Question: I stored & retrieved pdf in database and to show this i use Literal control
'''
<div >
<asp:Literal ID="ltEmbed" runat="server" />
</div>
'''
'''
ltEmbed.Text = string.Format(embed, ResolveUrl("~/FileCS.ashx?Id="), id);
'''

I want to increase like Full screen.
I tried
'''
<div style="width:2000px;" >
'''
but it is not working to show pdf full size.
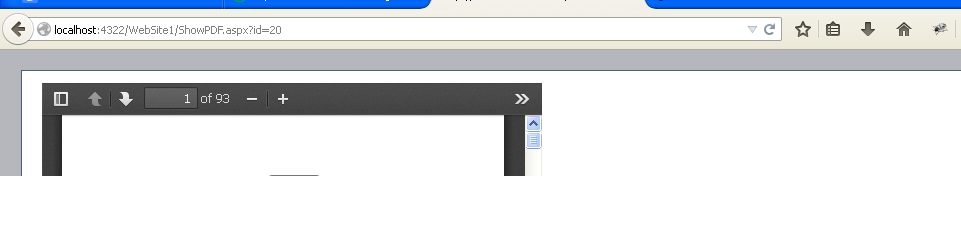
Answer: Try 'asp:Content' control instead of 'asp:Literal'.
'''
<asp:Content ID="Content2" ContentPlaceHolderID="ContentPlaceHolder1" Runat="Server">
<object data="URL OF YOUR ASPX PAGE THAT GENERATES THE PDF" type="application/pdf"></object>
</asp:Content>
'''
Check this link : <URL>